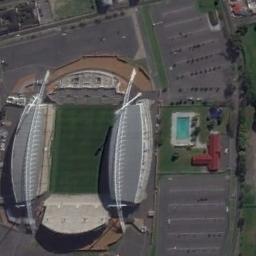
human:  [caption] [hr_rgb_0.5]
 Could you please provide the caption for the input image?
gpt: The stadium is next to some trees and parking lot .

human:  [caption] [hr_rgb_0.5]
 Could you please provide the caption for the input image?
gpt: Parking lot and swimming pool next to the square stadium .

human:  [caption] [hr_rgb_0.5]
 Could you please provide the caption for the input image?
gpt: There is a green lawn on one side of this stadium .

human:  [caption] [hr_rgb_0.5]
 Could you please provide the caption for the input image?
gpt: There are many trees around the stadium .

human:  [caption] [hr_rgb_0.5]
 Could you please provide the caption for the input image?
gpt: There are some green lawns beside the stadium .